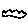
Label: cloud